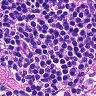
Metastatic tissue present: no